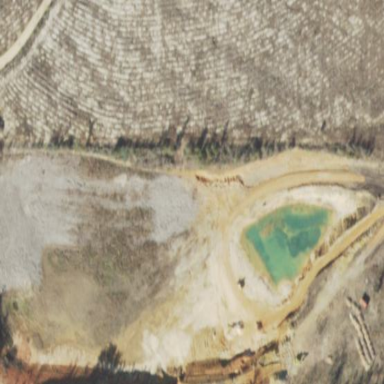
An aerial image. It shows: Brownfield area with sand as resource.